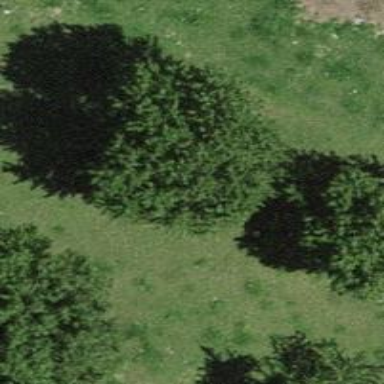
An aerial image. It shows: Agricultural area with broadleaved deciduous trees.